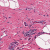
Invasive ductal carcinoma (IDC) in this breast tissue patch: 0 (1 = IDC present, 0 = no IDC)